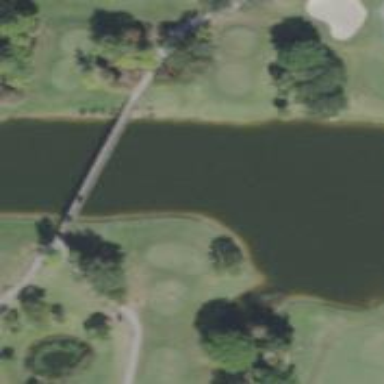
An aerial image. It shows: Water hazard on golf course. The hazard is natural water feature.